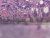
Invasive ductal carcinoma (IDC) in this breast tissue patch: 1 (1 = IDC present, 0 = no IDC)